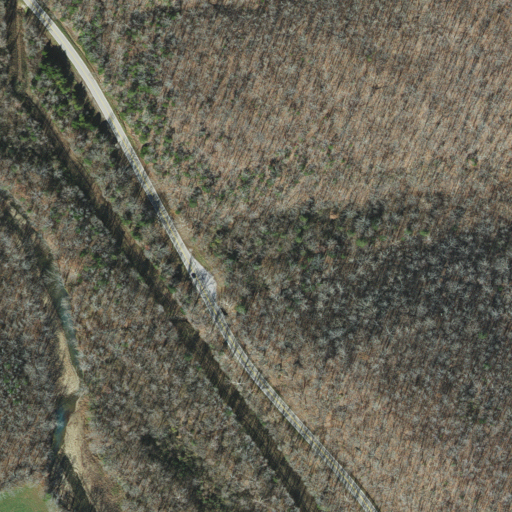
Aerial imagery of valley in Arkansas named Wist Hollow containing deciduous forest, open development, pasture, woody wetlands, and low intensity development